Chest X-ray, PA view. Patient: 39 years old, sex M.
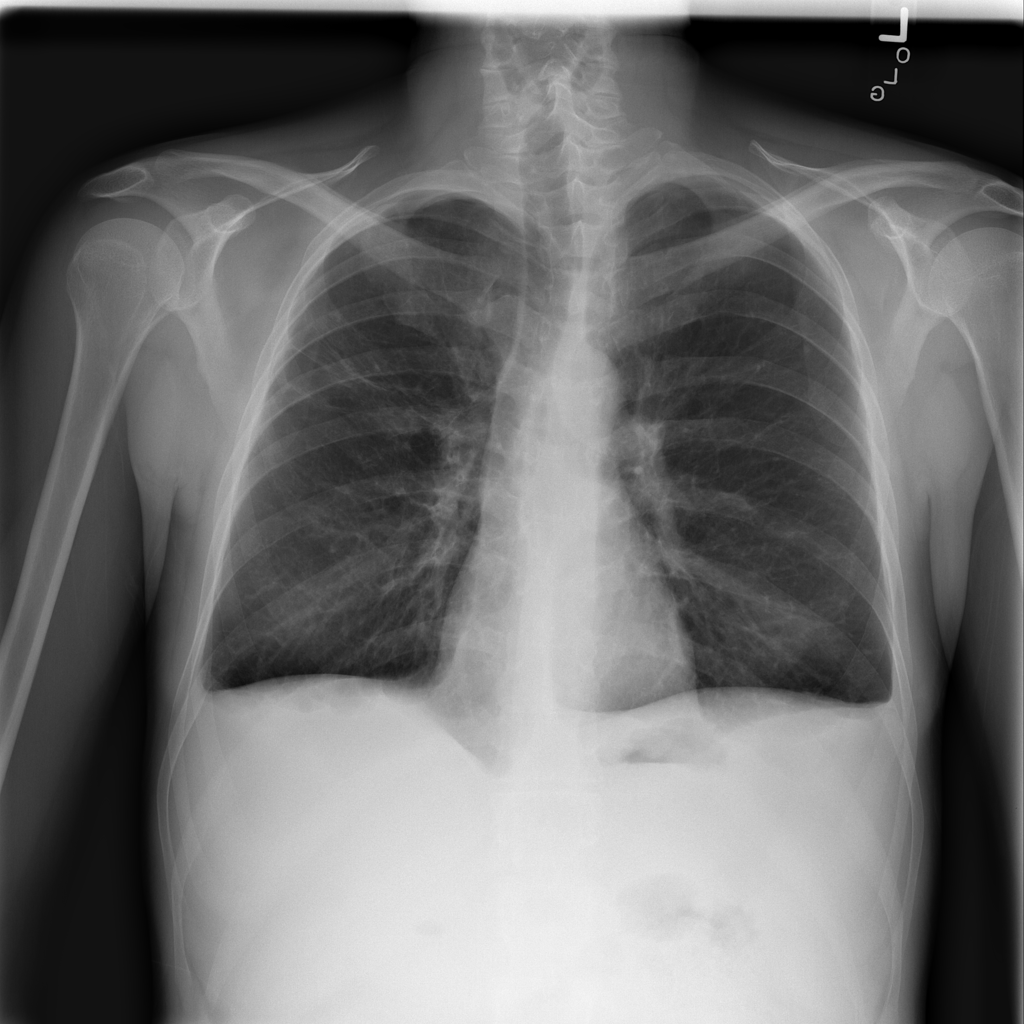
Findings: Effusion